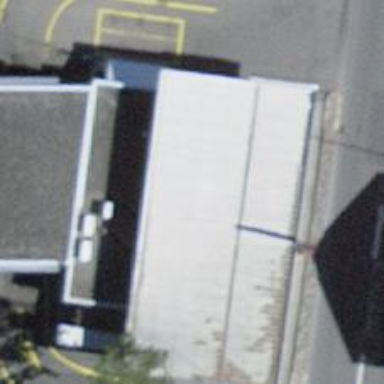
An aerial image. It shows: Fuel station.